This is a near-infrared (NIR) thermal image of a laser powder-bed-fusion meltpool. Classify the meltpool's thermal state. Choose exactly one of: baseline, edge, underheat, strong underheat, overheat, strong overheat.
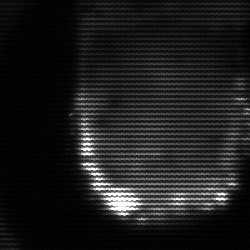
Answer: baseline